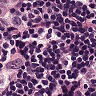
Metastatic tissue present: yes